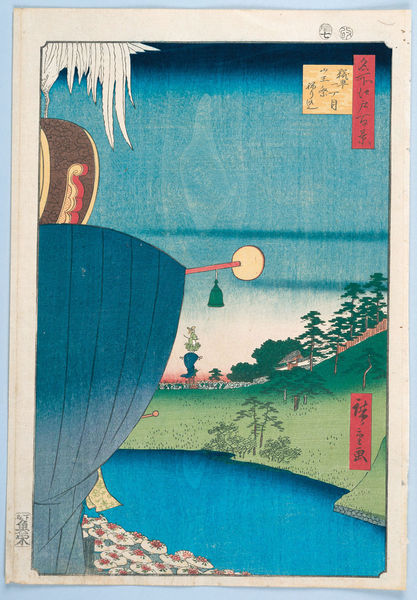
Titel: 100 berühmte Ansichten von Edo
Künstler: Utagawa Hiroshige
Schlagwörter: baum, berg, blau, feder, gemälde, himmel, meer, wasser, weiß, bäume, fluss, grün, landschaft, see, ufer, blumen, holz, zeichen, blüten, gras, rot, tuch, federn, boot, holzschnitt, japan, schiff, schrift, segel, berge, hang, japanisch, schriftzeichen, holzdruck, kugel, trommel, china, maserung, glocke, seerosen, gong, schlegel, edo, strichen, hiroshige, wasserblumen